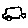
Label: car